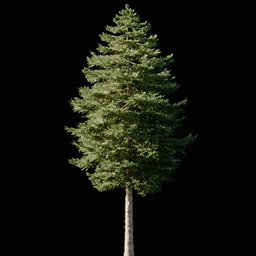
Label: nature